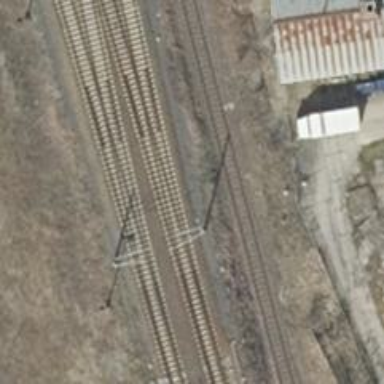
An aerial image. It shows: Railway switch.